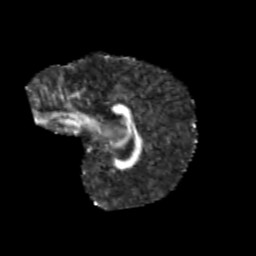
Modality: FA
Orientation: sagittal
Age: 9
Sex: female
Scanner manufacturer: siemens
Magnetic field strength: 3 T
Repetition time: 3.8 s
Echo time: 0.07 s